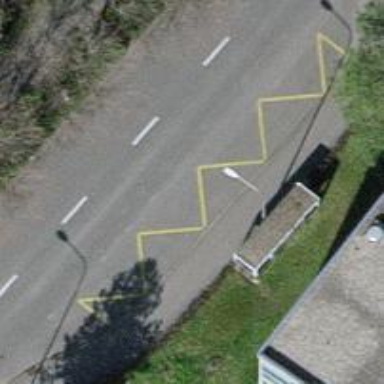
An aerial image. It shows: Bus stop with platform for public transport.